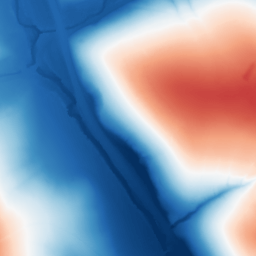
Category: trend_removal
Decomposition family: polynomial
Decomposition parameters: degree: 1
Upsampling method: bicubic
Upsampling parameters: scale: 8
Upsampling scale: 8